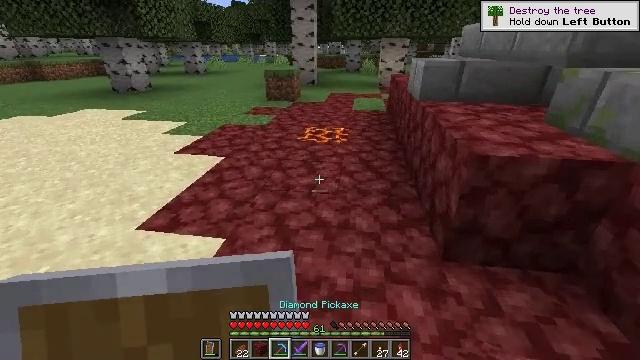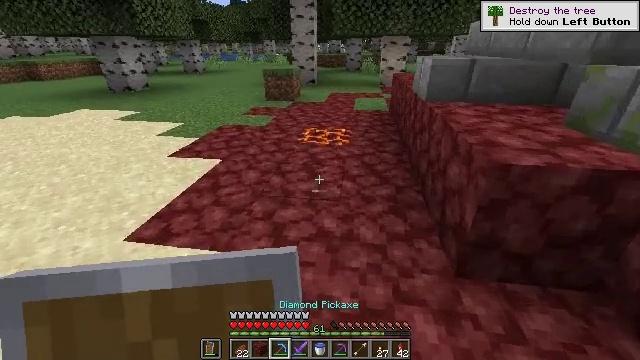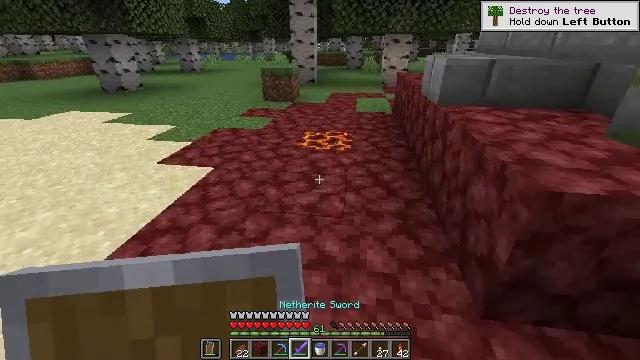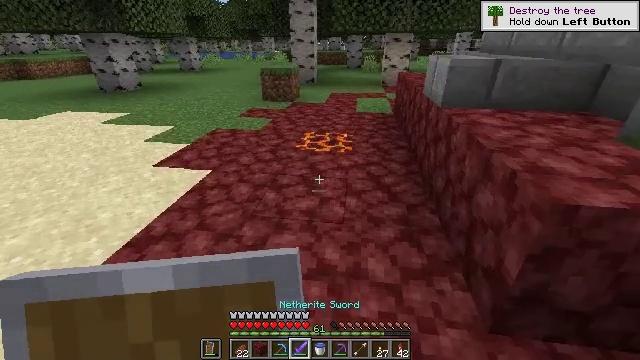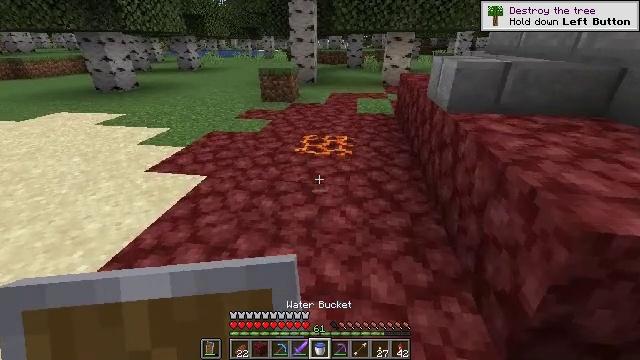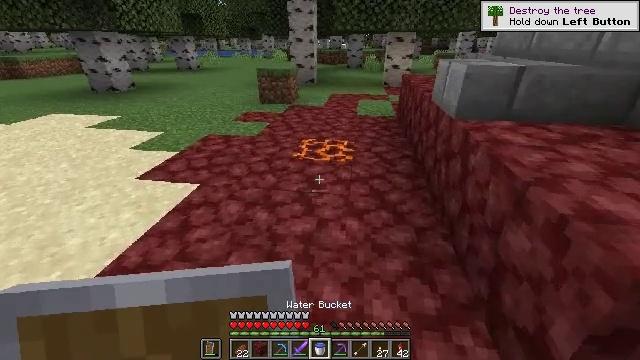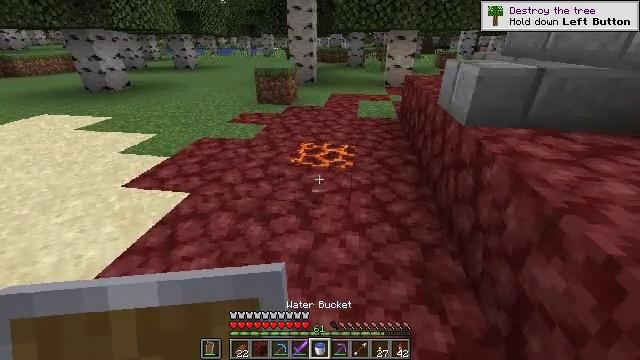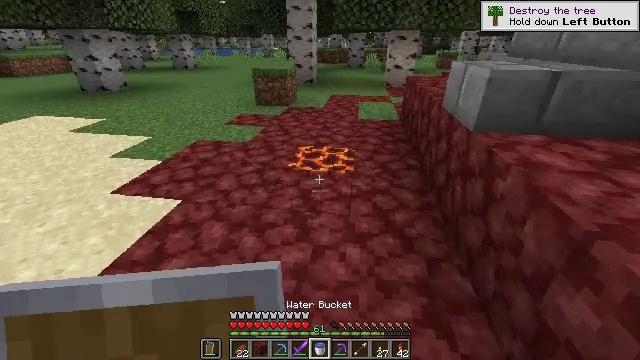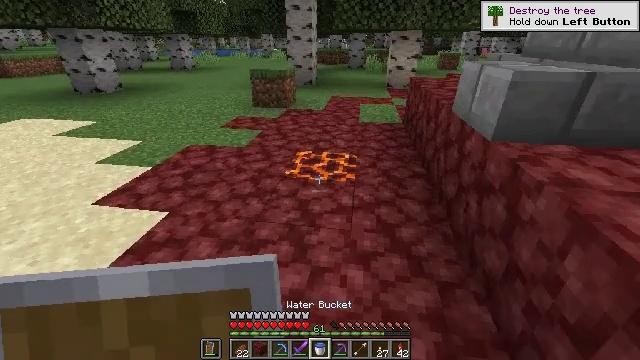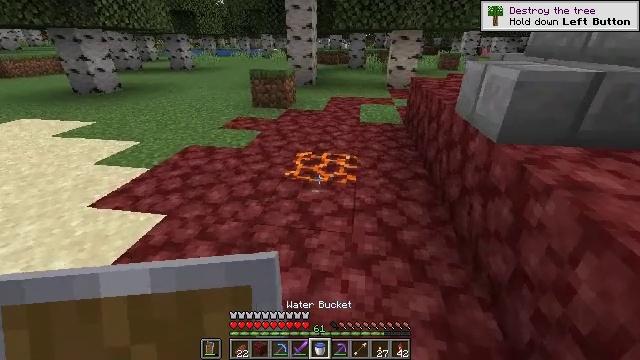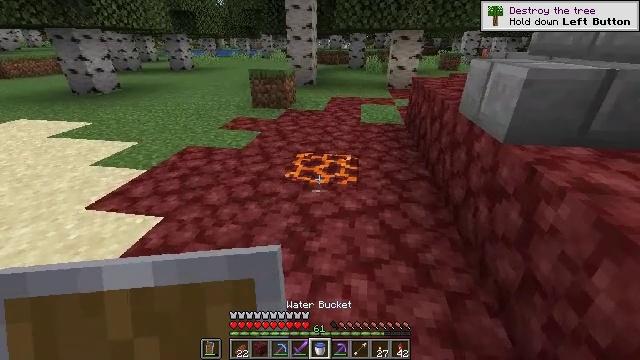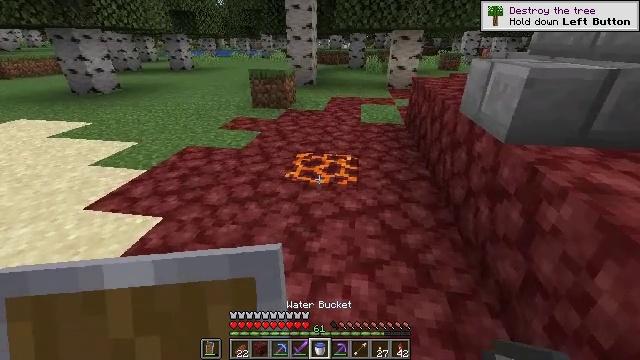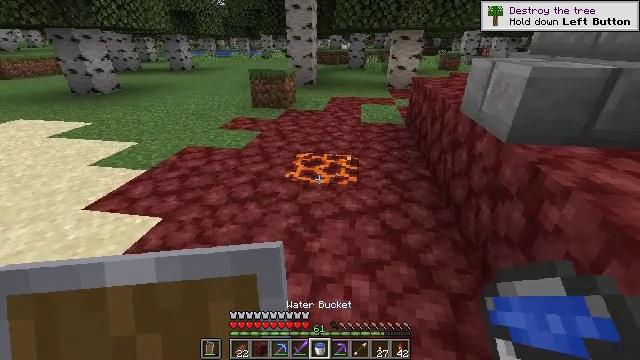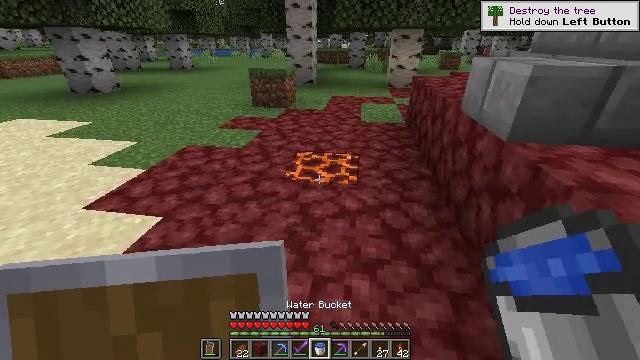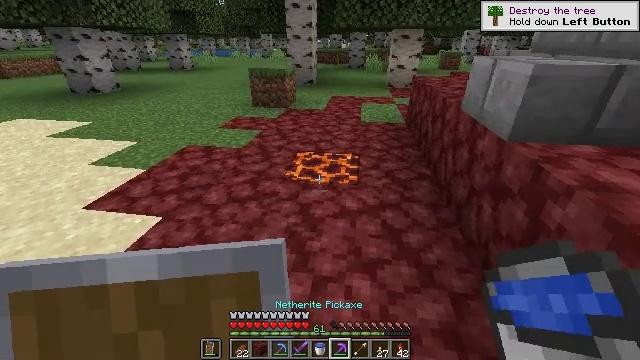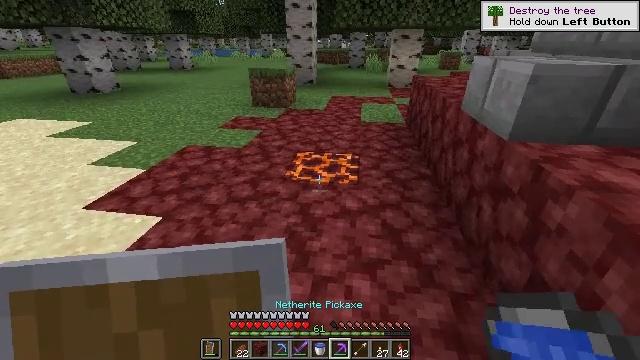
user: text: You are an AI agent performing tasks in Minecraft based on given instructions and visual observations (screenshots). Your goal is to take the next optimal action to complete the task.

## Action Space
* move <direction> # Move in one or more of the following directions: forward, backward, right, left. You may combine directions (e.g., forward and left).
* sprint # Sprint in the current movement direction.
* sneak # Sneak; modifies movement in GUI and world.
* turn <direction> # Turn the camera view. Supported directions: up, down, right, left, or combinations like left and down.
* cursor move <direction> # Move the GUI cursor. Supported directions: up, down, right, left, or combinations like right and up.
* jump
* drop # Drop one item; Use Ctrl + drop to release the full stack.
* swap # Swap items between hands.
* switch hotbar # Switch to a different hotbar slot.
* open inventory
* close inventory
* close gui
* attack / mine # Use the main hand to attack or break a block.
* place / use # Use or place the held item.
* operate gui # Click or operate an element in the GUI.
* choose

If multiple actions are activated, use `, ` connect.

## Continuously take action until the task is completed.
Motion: motion action
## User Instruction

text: Retrieve a magma block for building or traps.
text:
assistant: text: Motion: move forward
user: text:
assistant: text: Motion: move forward
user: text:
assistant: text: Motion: move forward
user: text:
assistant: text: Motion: move forward
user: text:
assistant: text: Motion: move forward
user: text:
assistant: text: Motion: move forward
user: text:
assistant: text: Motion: move forward
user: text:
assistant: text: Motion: no_op
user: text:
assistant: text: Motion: no_op
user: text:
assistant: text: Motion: no_op
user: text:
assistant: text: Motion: no_op
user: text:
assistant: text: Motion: no_op
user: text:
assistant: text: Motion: no_op
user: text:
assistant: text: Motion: no_op
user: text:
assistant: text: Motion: no_op
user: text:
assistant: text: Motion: no_op
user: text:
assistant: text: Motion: no_op
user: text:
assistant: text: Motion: move forward
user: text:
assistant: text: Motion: move forward, turn down
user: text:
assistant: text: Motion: move forward, turn left and down
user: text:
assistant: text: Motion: move forward, turn down
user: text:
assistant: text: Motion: move forward, turn down
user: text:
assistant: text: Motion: move forward, turn down
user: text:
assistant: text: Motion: move forward, turn down
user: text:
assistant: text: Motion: move forward, turn down
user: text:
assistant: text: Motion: move forward
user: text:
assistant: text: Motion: no_op
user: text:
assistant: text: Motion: no_op
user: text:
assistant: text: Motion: no_op
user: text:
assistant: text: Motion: no_op